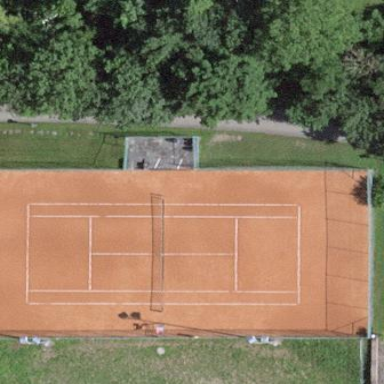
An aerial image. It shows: Tennis court on pitch.